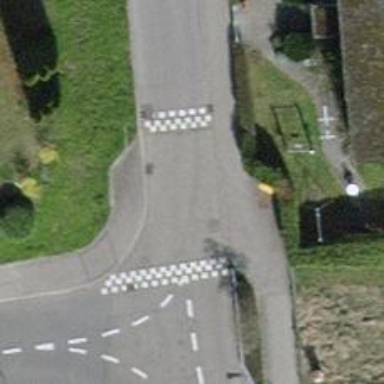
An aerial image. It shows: Asphalt footway with unmarked crossing and traffic calming table.